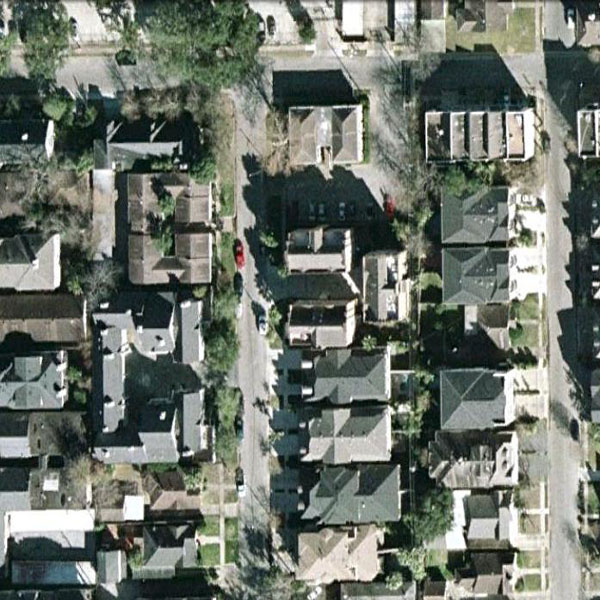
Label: DenseResidential